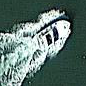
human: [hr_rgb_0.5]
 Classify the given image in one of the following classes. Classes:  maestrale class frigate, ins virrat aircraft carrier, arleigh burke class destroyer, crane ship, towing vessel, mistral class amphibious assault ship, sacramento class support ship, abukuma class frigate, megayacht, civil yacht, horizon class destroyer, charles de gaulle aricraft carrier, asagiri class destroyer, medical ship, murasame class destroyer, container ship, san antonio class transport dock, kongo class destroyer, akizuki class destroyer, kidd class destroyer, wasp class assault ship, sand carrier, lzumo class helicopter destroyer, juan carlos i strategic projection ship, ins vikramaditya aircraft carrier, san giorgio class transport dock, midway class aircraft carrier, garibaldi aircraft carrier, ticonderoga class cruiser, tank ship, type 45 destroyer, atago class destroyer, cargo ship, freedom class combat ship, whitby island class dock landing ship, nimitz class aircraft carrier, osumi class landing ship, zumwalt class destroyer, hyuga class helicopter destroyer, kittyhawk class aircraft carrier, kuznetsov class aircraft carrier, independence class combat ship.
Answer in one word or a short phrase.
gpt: Civil yacht